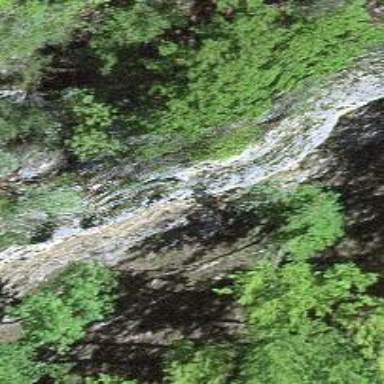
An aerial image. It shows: Natural cliff.